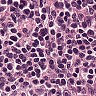
Metastatic tissue present: no